Interaction volume radius: 5 \u00c5
Interaction volume height: 15 \u00c5
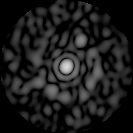
Disorder parameter: 0.8539